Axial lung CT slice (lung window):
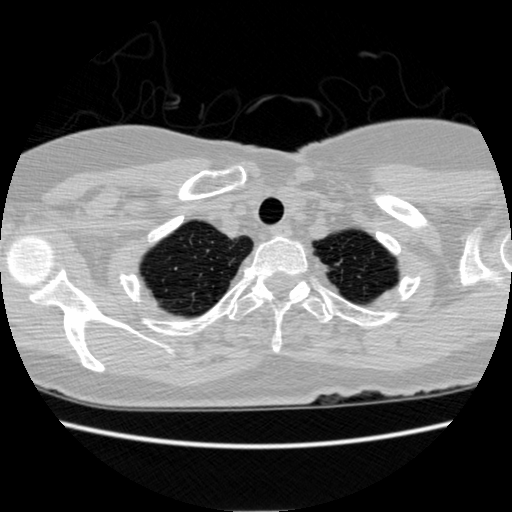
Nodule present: no